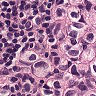
Metastatic tissue present: yes